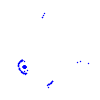
Particle: proton